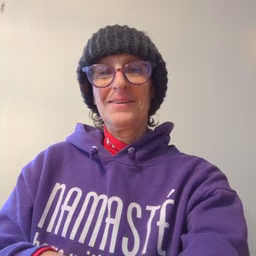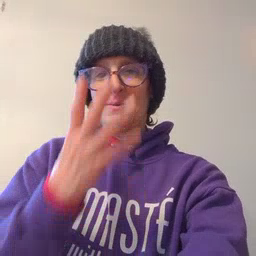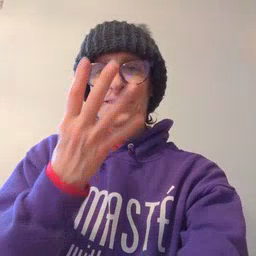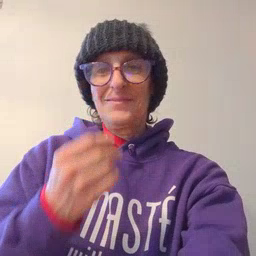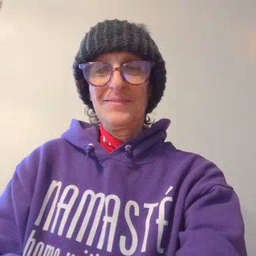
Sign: wolf